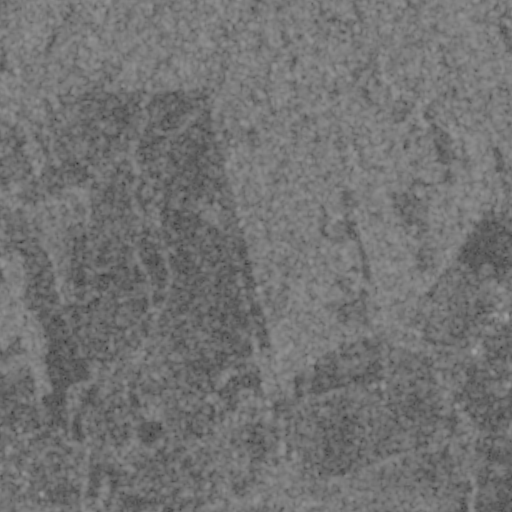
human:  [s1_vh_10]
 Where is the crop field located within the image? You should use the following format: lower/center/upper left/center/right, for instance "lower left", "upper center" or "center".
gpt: The crop field is located in the upper center of the image.
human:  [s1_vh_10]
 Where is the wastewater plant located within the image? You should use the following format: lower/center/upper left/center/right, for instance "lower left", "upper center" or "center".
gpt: The wastewater plant is located in the lower left of the image.
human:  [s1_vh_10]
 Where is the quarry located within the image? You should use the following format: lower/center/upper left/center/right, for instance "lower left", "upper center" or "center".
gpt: There is no quarry in the image.

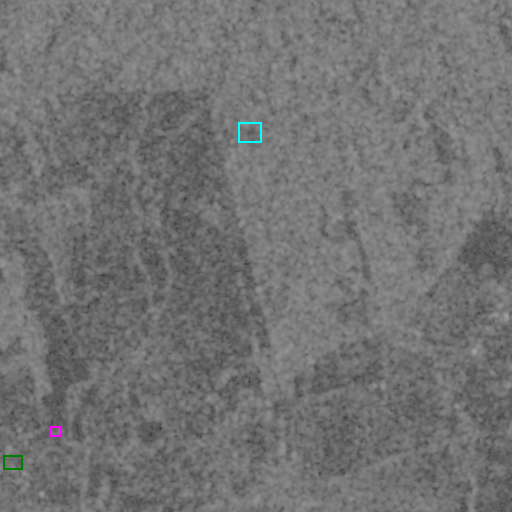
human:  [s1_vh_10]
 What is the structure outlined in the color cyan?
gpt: The structure outlined in cyan is a crop field.
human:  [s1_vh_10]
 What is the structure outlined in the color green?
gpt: The structure outlined in green is a park.
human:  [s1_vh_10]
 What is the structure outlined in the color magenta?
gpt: The structure outlined in magenta is a wastewater plant.
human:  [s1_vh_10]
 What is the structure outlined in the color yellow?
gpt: There is no yellow outline.